Question: I implemented a Material Design nav drawer using <URL> example. I customize it according to my theme. Everything is working perfectly. Just the last thing I want to customize it's menu icon. I googled it, but have not find any good solution. I want to change its color if possible , or add a custom drawable. Any solution on idea. Thanks in advance

This is my Application theme which i set in menifest
'''
<style name="MyMaterialTheme.Base" parent="Theme.AppCompat.Light.DarkActionBar">
<item name="android:windowNoTitle">true</item>
<item name="windowActionBar">false</item>
<item name="colorPrimary">@color/colorPrimary</item>
<item name="colorPrimaryDark">@color/colorPrimaryDark</item>
<item name="colorAccent">@color/colorAccent</item>
<item name="android:textColorPrimary">@color/textColorPrimary</item>
<item name="android:windowBackground">@color/windowBackground</item>
</style>
'''
And this is my toolbar style
<
'''
style name="GalaxyZooThemeToolbarDarkOverflow" parent="Theme.AppCompat.NoActionBar">
<item name="android:textColorPrimary">@color/headerColor</item>
<item name="android:iconPreview">@drawable/ic_launcher</item>
<item name="actionMenuTextColor">@color/colorPrimaryDark</item>
<item name="android:textColorSecondary">@color/headerColor</item>
'''
My Main activity code
'''
public class Activity_Home extends ActionBarActivity implements FragmentDrawer.FragmentDrawerListener {
private static String TAG = Activity_Home.class.getSimpleName();
private Toolbar mToolbar;
private FragmentDrawer drawerFragment;
@Override
protected void onCreate(Bundle savedInstanceState) {
super.onCreate(savedInstanceState);
setContentView(R.layout.activity_main_drawer);
mToolbar = (Toolbar) findViewById(R.id.toolbar);
setSupportActionBar(mToolbar);
getSupportActionBar().setDisplayShowHomeEnabled(true);
drawerFragment = (FragmentDrawer)
getSupportFragmentManager().findFragmentById(R.id.fragment_navigation_drawer);
drawerFragment.setUp(R.id.fragment_navigation_drawer, (DrawerLayout) findViewById(R.id.drawer_layout), mToolbar);
drawerFragment.setDrawerListener(this);
// display the first navigation drawer view on app launch
displayView(0);
}
@Override
public boolean onCreateOptionsMenu(Menu menu) {
// Inflate the menu; this adds items to the action bar if it is present.
getMenuInflater().inflate(R.menu.activity__main, menu);
return true;
}
@Override
public boolean onOptionsItemSelected(MenuItem item) {
// Handle action bar item clicks here. The action bar will
// automatically handle clicks on the Home/Up button, so long
// as you specify a parent activity in AndroidManifest.xml.
int id = item.getItemId();
//noinspection SimplifiableIfStatement
if (id == R.id.action_settings) {
return true;
}
//
// if(id == R.id.action_search){
// Toast.makeText(getApplicationContext(), "Search action is selected!", Toast.LENGTH_SHORT).show();
// return true;
// }
return super.onOptionsItemSelected(item);
}
@Override
public void onDrawerItemSelected(View view, int position) {
displayView(position);
}
private void displayView(int position) {
}
}
'''
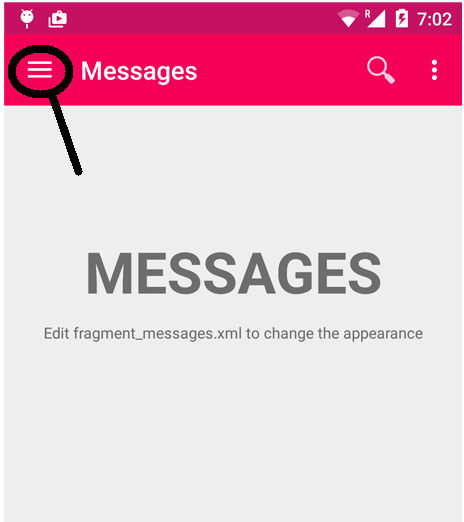
Answer: Found a sloution myself. It was pretty easy indeed. All you have to do is set a toolbar style. In your style primary color act as a toolbar title and textScondary color act as a menu icon color.
'''
style name="GalaxyZooThemeToolbarDarkOverflow" parent="Theme.AppCompat.NoActionBar">
<item name="android:textColorPrimary">@color/headerColor</item>
<item name="android:iconPreview">@drawable/ic_launcher</item>
<item name="actionMenuTextColor">@color/colorPrimaryDark</item>
<item name="android:textColorSecondary">@color/headerColor</item>
'''